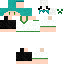
A male human skin with medium skin, wearing brown long hair dressed in a blue tshirt and black pants, featuring a closed mouth.